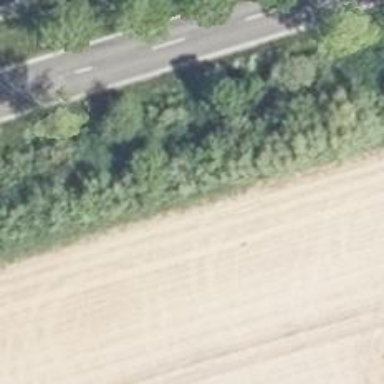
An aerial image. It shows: Row of broadleaved trees.